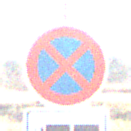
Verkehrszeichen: AbsolutesHalteverbot
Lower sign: HinweisDurchSinnbild16
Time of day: MorningAfternoon
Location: Outdoor (Suburban)
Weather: PartlyCloudy
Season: NotSpecified
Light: Natural